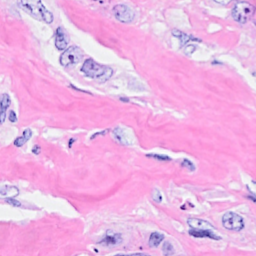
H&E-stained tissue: Breast